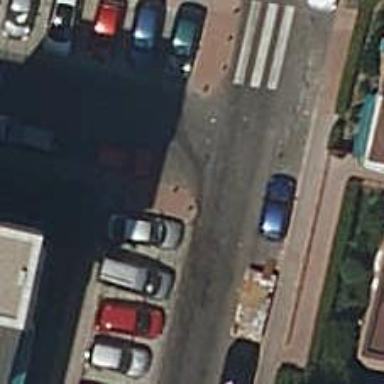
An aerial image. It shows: Bollard.